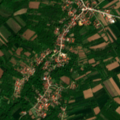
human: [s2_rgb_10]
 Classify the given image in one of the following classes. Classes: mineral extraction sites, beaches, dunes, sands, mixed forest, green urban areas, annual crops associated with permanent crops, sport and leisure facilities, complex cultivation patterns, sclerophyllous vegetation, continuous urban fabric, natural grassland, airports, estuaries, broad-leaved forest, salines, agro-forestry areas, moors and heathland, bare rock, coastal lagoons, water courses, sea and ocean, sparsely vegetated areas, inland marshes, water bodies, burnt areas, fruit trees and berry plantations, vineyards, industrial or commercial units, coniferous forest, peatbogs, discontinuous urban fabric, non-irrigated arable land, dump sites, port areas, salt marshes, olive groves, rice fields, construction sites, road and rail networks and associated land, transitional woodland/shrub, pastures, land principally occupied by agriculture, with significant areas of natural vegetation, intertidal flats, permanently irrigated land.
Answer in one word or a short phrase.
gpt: discontinuous urban fabric, non-irrigated arable land, complex cultivation patterns, land principally occupied by agriculture, with significant areas of natural vegetation